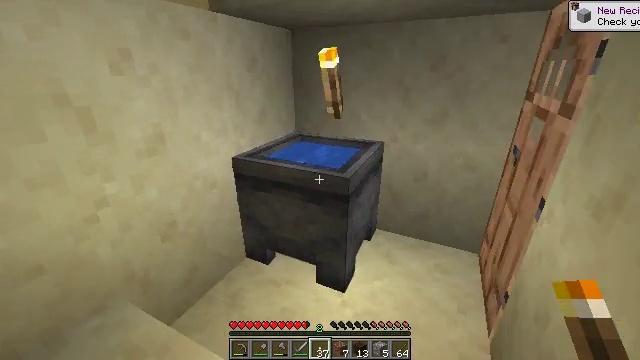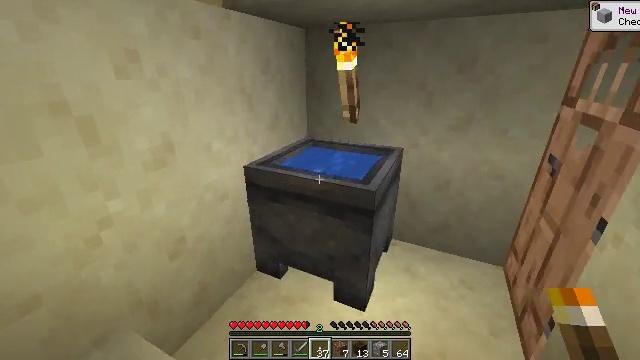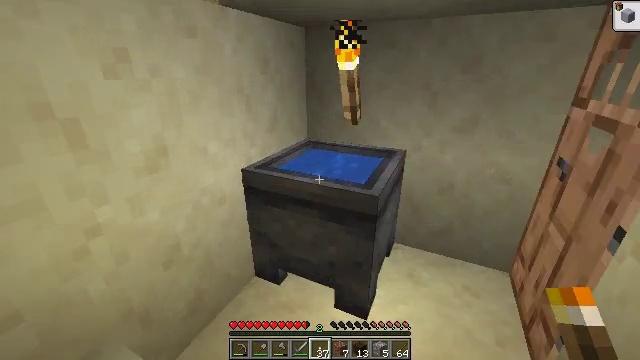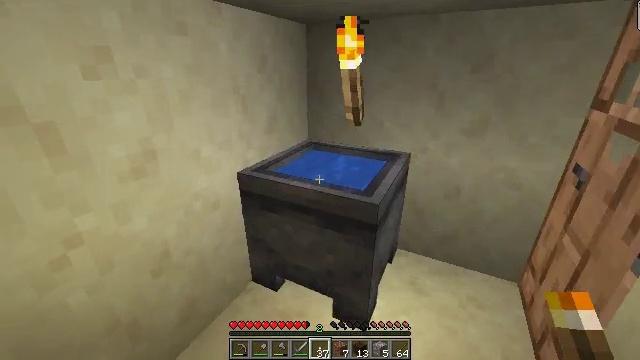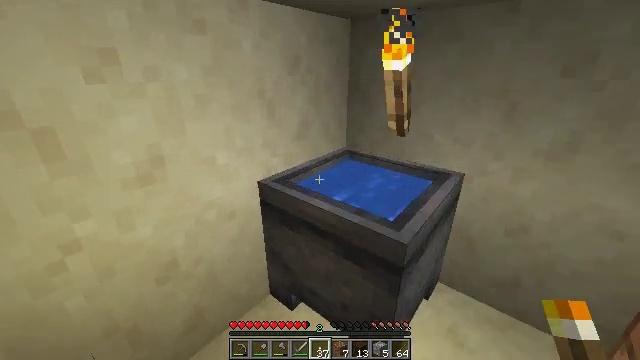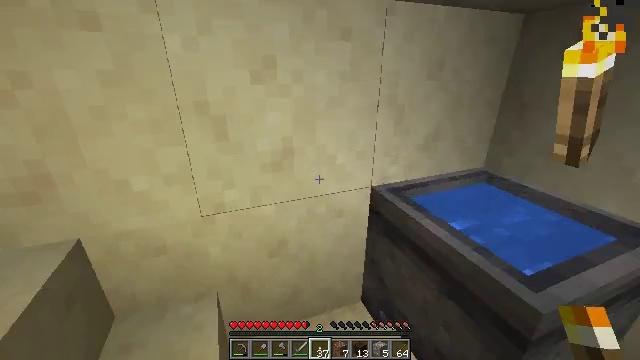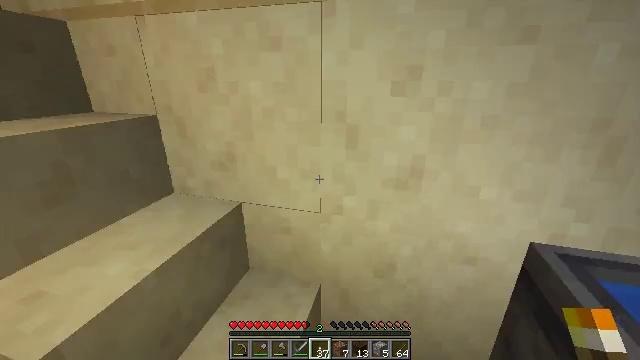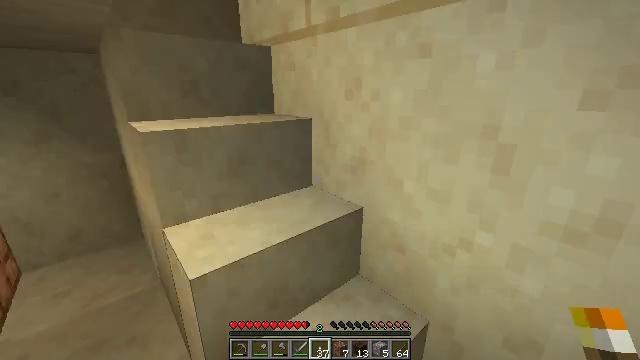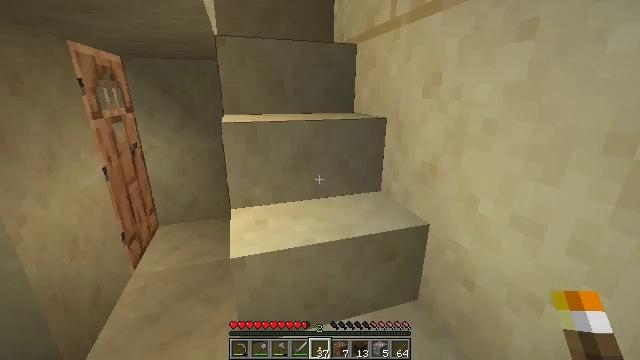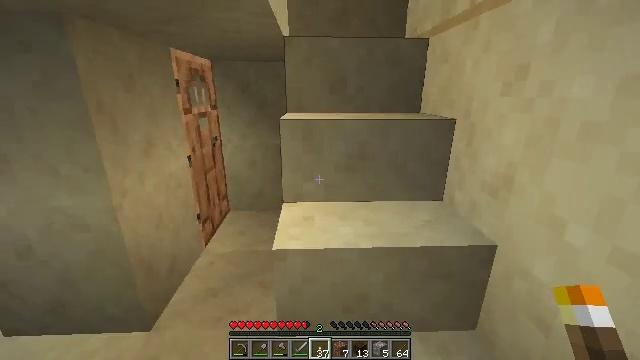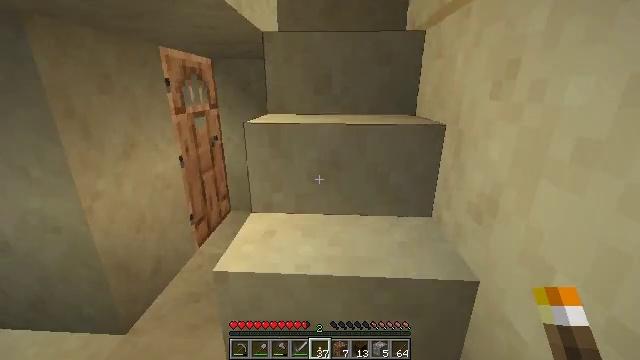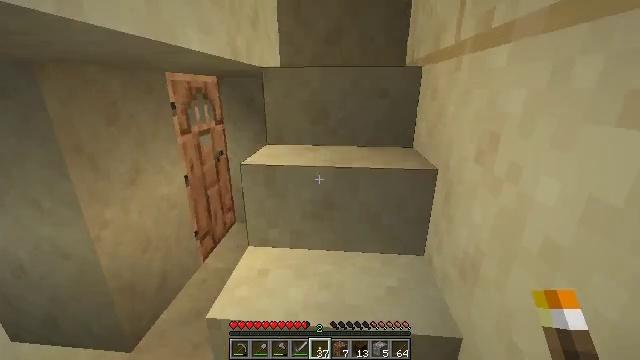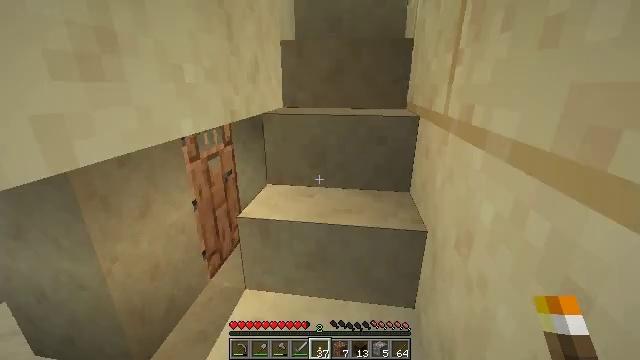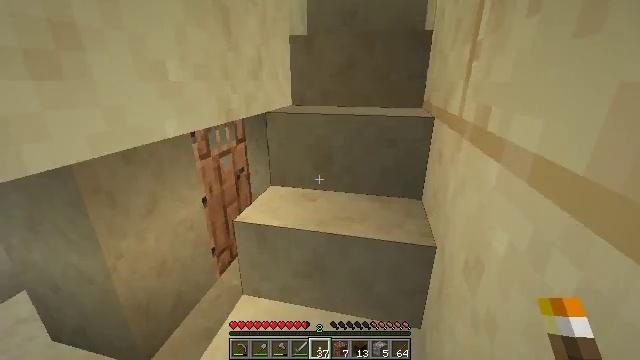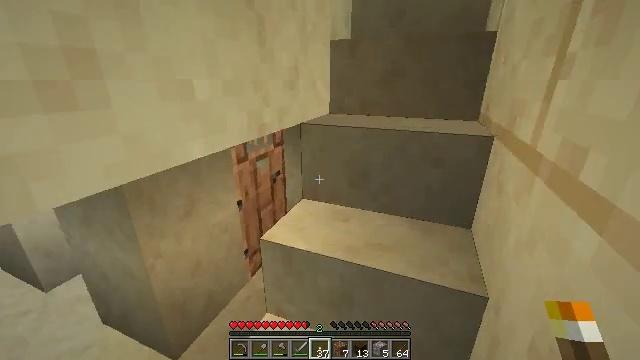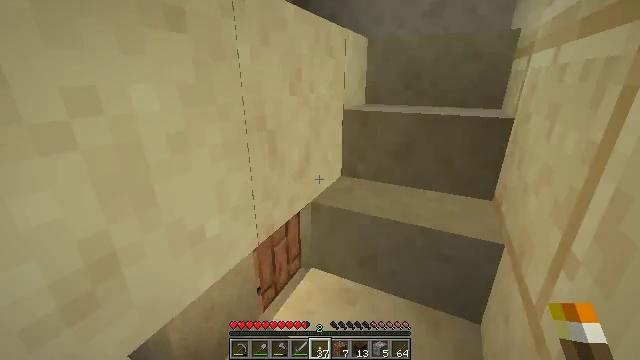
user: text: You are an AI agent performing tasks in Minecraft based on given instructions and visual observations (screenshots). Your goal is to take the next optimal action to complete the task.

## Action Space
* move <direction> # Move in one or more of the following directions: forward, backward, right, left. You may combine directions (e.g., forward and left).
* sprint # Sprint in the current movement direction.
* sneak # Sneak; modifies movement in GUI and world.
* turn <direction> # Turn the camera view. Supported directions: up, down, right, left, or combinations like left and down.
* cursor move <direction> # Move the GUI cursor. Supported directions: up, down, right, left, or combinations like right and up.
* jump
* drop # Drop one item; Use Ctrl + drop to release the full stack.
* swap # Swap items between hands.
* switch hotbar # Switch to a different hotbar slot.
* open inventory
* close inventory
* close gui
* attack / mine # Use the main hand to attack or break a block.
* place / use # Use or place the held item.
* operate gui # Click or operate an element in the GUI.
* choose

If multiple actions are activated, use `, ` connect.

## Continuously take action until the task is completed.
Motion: motion action
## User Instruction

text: Attack the lime bed to recycle it.
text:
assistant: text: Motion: move forward and move left
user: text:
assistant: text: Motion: move forward
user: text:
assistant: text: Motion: move forward, turn left
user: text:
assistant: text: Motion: move forward, turn left
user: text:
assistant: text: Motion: move forward and move right, turn left
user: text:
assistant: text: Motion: move forward and move right, turn left and up
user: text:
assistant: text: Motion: move forward and move right, turn left and up
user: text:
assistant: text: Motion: move forward and move right, turn left
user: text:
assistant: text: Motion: move forward and move right, turn left
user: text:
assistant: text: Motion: move forward and move right, turn left
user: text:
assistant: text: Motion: move forward and move right, turn left
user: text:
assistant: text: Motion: move forward and move right, turn left
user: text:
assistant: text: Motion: move forward and move right, turn left
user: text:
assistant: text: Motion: move forward and move right, turn left
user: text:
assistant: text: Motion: move forward and move right, turn left
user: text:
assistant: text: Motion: move forward and move right
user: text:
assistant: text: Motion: move forward and move right, turn right and up
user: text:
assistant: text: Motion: move forward, turn right
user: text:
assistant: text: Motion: move forward
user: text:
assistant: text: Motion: move forward and move right
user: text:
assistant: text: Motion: move forward and move right
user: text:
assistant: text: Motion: move forward and move right, turn left
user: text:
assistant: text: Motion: move forward and move right, turn left and up
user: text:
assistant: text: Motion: move forward and move right, turn left
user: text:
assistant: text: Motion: move right, turn left
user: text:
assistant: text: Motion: move right, turn left and down
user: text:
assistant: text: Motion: move right, turn left and down
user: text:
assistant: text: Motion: move right, turn left
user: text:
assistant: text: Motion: move right, turn left
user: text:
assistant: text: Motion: move right, turn left